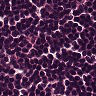
Metastatic tissue present: no